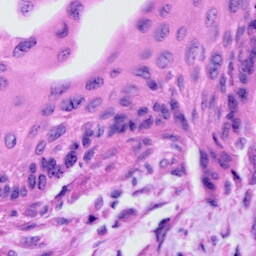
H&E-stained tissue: Cervix